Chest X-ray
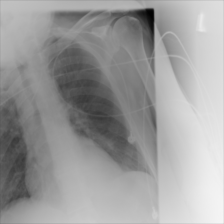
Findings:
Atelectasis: negative
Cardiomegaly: negative
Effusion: negative
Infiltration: negative
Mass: negative
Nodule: negative
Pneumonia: negative
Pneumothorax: negative
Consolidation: negative
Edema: negative
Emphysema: negative
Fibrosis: negative
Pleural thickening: negative
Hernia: negative